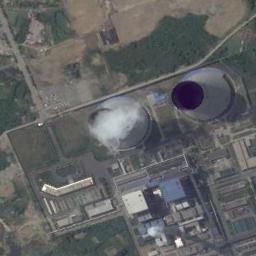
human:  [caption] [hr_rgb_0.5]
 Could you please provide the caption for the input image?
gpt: Many buildings of different shapes and sizes are beside the thermal power station .

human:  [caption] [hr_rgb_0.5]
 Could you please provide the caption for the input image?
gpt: In the thermal power station there are neatly planned factories and good greening  There are two cooling towers, one is steaming .

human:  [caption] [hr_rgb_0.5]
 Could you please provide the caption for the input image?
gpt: There are two thermal power stations, and the left one is emitting smoke .

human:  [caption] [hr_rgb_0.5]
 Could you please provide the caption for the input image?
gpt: The thermal power station is on the grass next to some buildings with white mist above .

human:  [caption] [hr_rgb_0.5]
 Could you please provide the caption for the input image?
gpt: There are some buildings and two chimneys on the thermal power station .